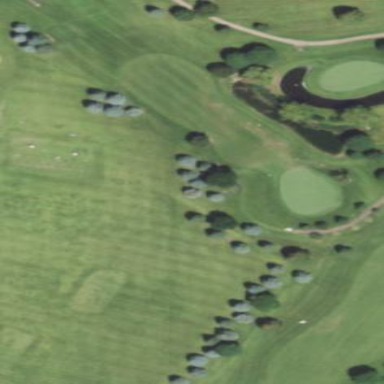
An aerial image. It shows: Area with grass used as rough in golf course.